Field crop: maize
Growth stage: 2
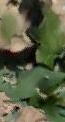
Species: maize